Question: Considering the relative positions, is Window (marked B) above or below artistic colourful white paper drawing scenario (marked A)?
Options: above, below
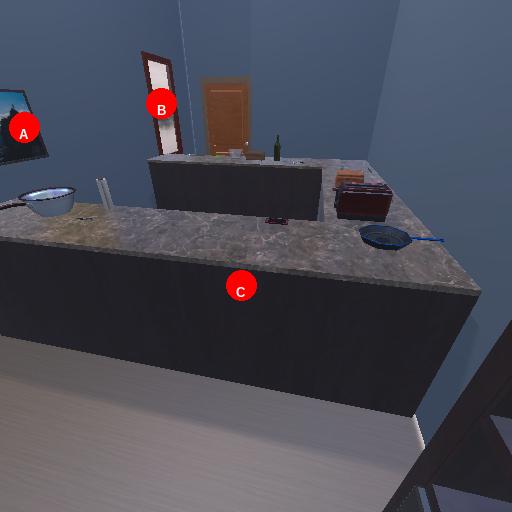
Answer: above